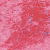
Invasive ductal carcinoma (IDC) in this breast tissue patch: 0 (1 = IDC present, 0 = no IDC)